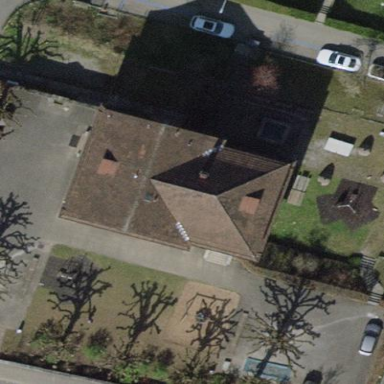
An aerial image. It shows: Kindergarten.